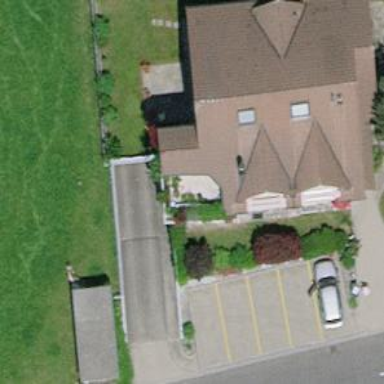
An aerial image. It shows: Parking entrance.